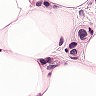
Metastatic tissue present: yes